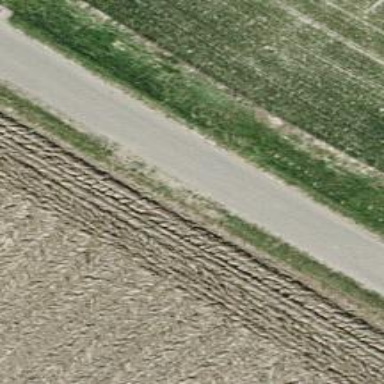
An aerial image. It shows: Service road with grade1 tracktype.